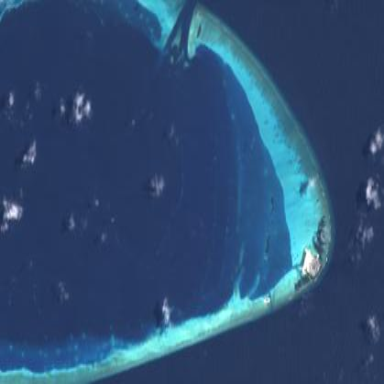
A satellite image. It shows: Coral reef.